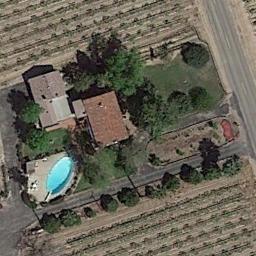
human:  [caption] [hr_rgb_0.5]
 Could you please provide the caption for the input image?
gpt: Here is a gorgeous home with a trail behind and a row of trees in front .

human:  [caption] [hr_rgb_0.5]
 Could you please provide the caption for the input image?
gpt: There are many trees beside the sparse residential .

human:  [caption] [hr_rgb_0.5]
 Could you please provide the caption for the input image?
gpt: There are houses and green trees in the sparse residential area, And there are farmland around .

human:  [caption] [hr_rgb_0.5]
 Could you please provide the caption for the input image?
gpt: The sparse residential is on the grass next to the farmland and a road .

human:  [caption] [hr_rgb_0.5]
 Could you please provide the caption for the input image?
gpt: A sparse residential area with two buildings beside the farmlands .